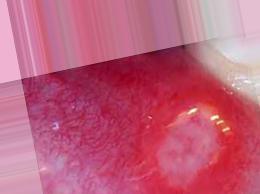
Condition: Mouth Ulcer